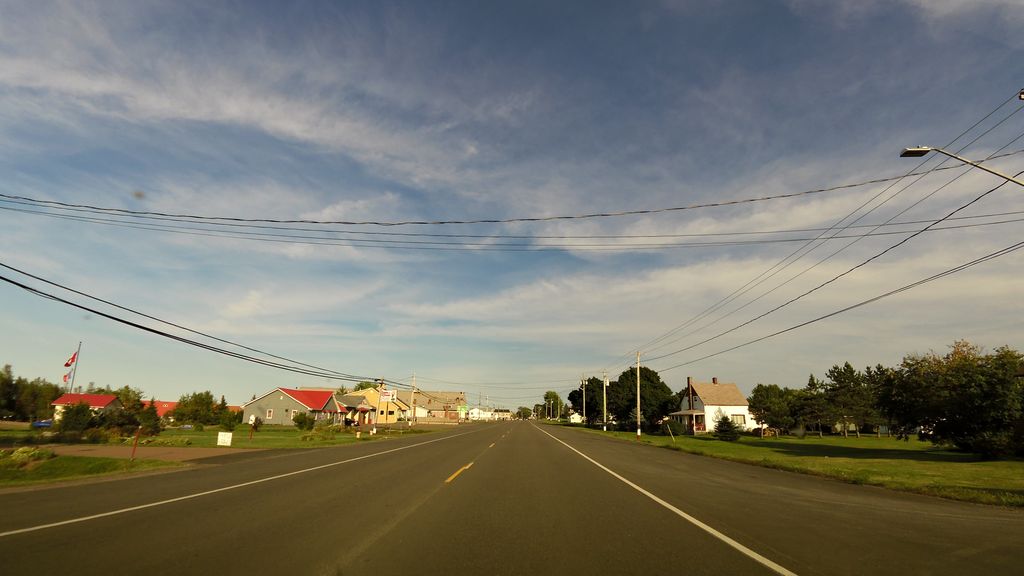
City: charlottetown